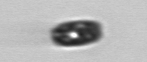
Label: Thalassiosira